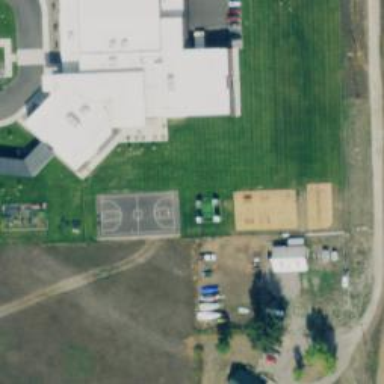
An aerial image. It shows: School building.